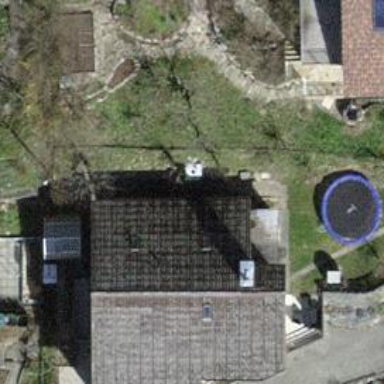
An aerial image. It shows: Building with tile roof.